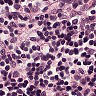
Metastatic tissue present: no